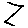
Label: zigzag